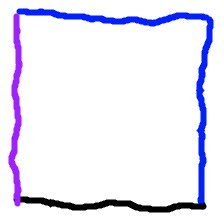
Shape: square